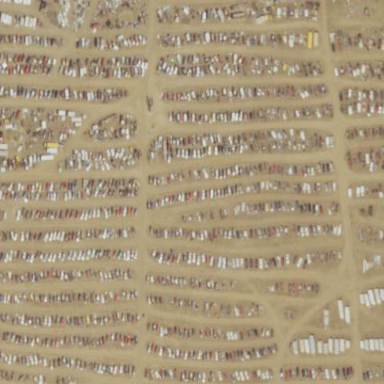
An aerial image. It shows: Scrap yard situated in industrial area.